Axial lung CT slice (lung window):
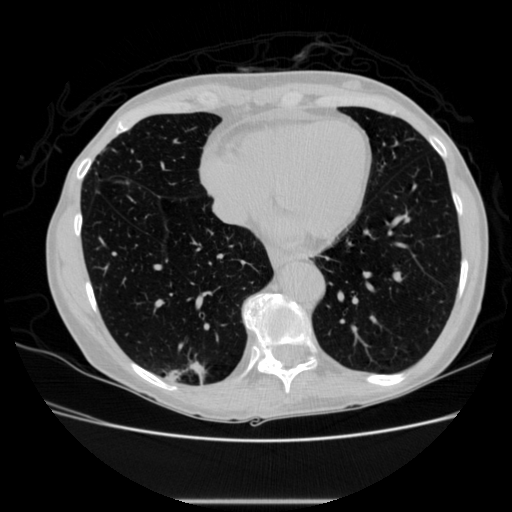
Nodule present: no